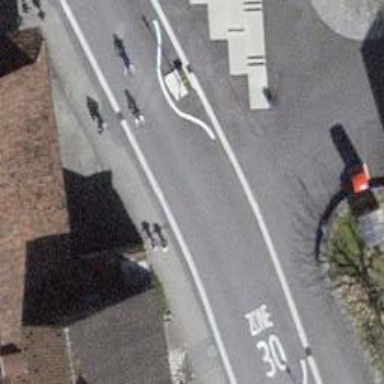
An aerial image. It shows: Sidewalk.